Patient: sex M, age 62
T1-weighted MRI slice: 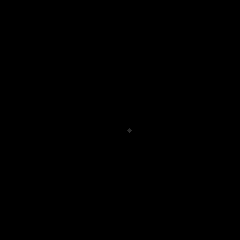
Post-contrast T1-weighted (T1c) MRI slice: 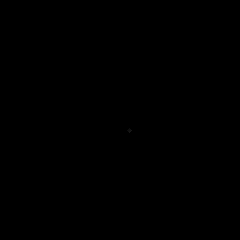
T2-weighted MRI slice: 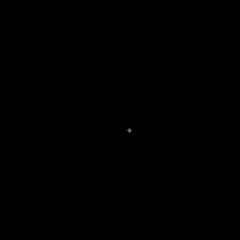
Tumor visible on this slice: no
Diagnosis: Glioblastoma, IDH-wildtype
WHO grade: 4